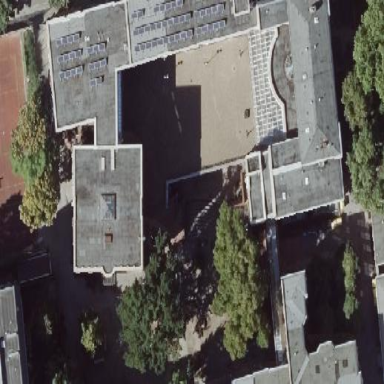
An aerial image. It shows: School.